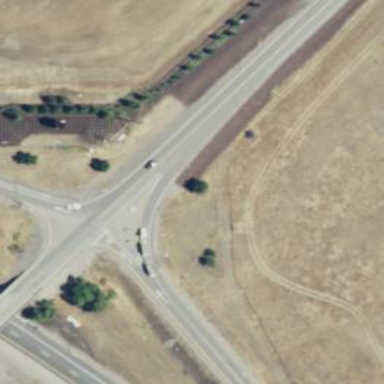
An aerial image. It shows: Secondary link road with asphalt surface.